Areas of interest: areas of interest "Shopping Mall"
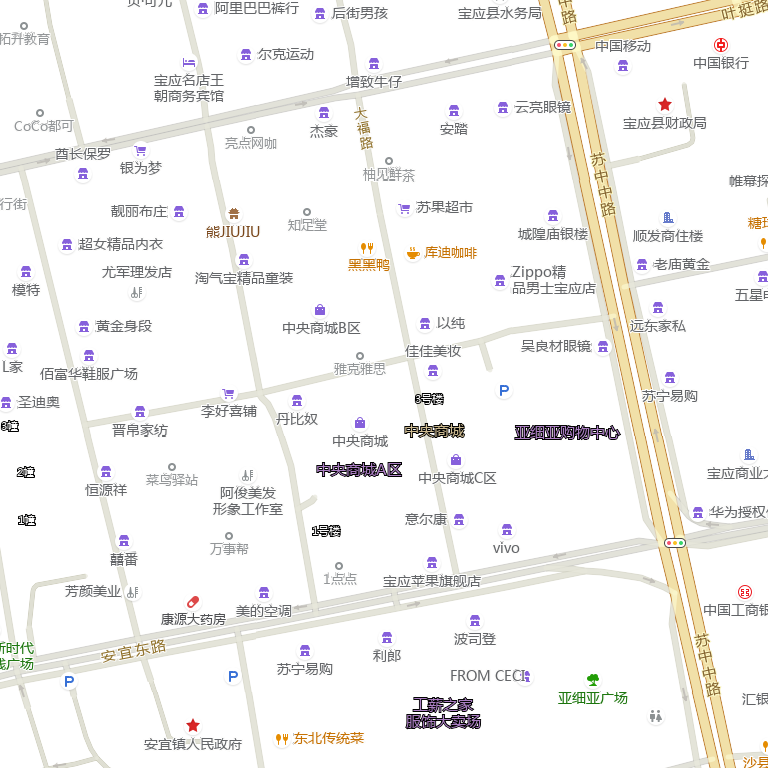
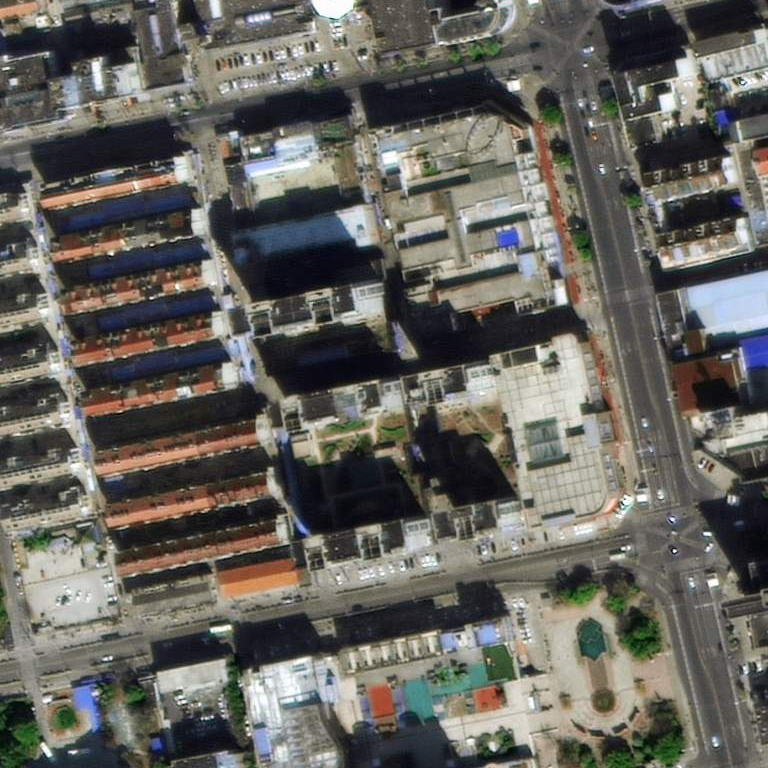